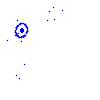
Particle: electron